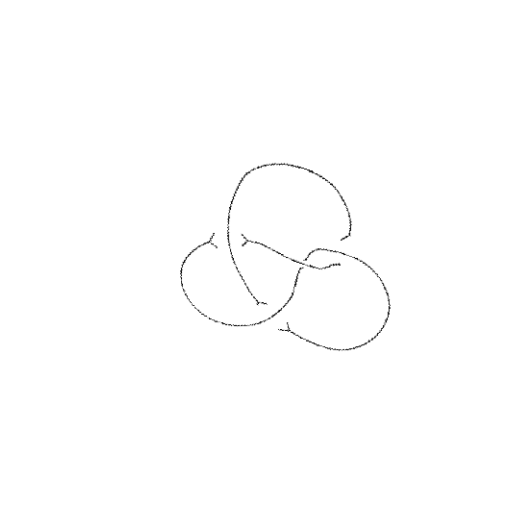
Crossing number: 4